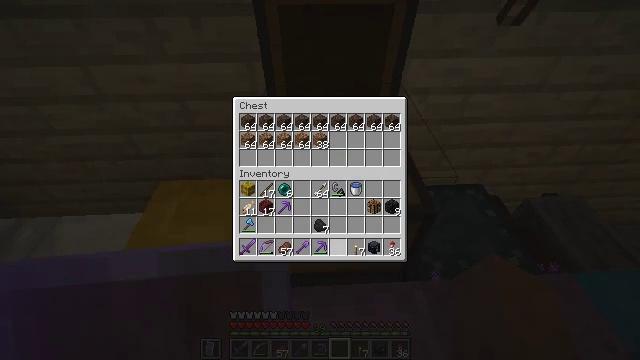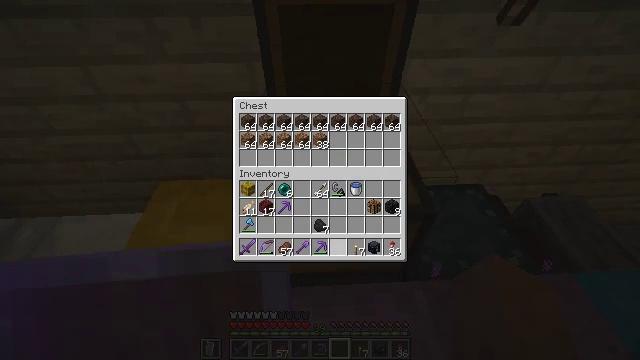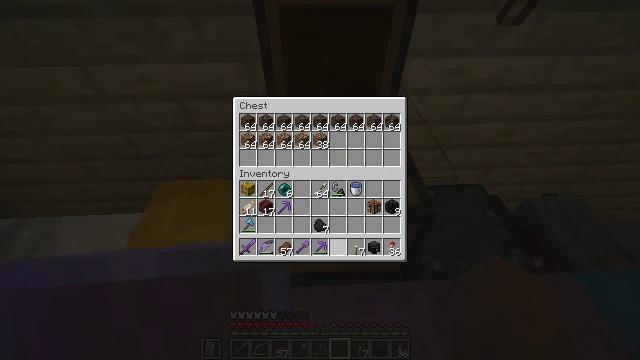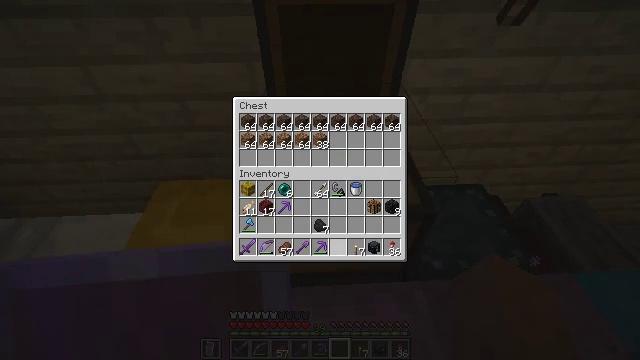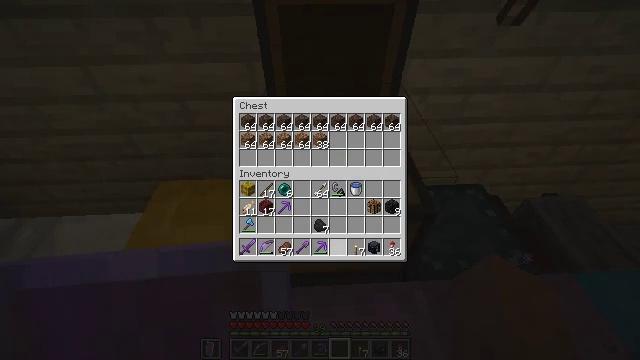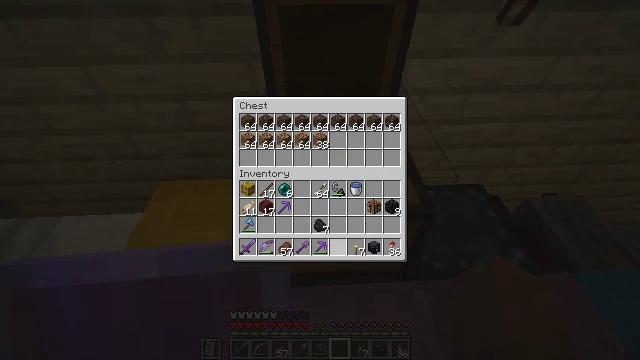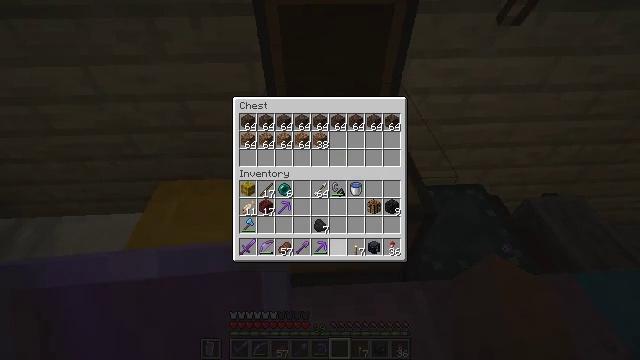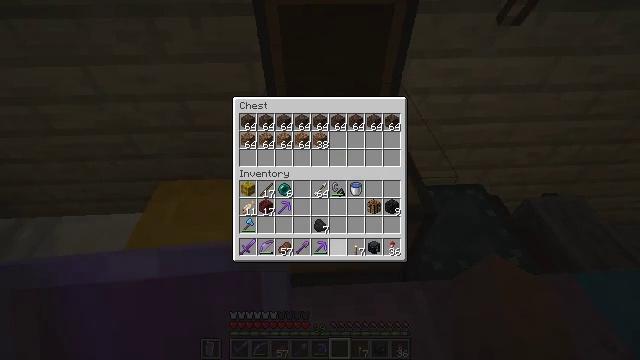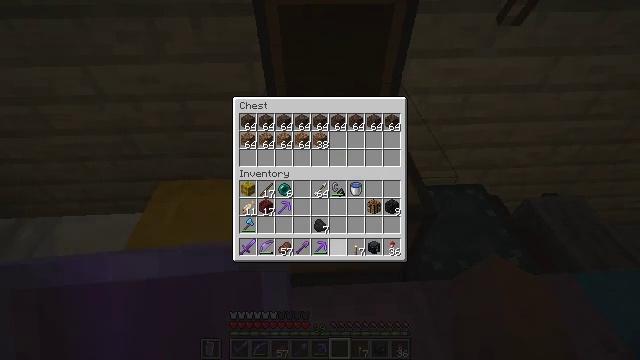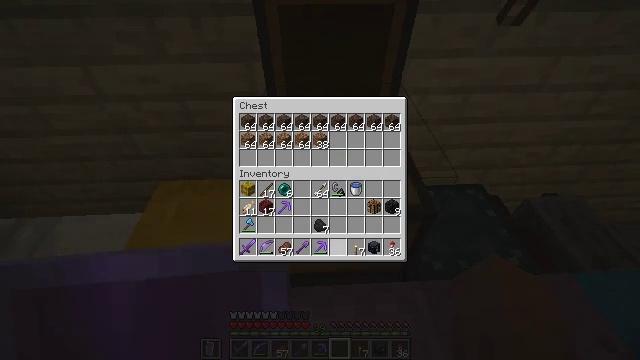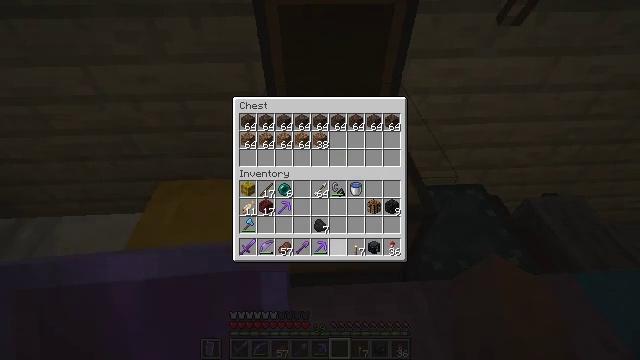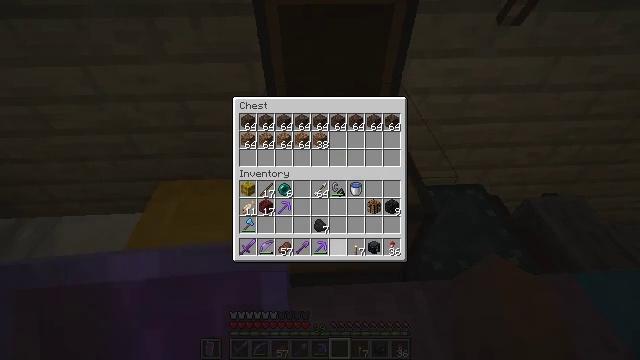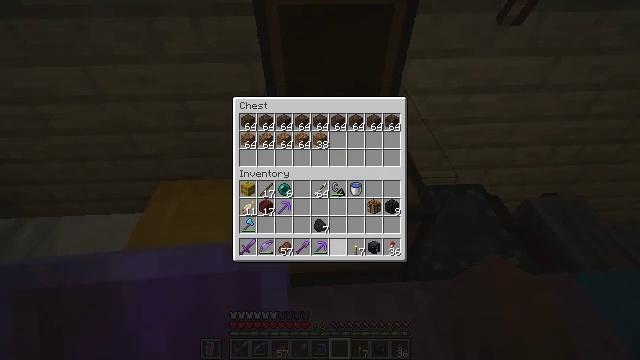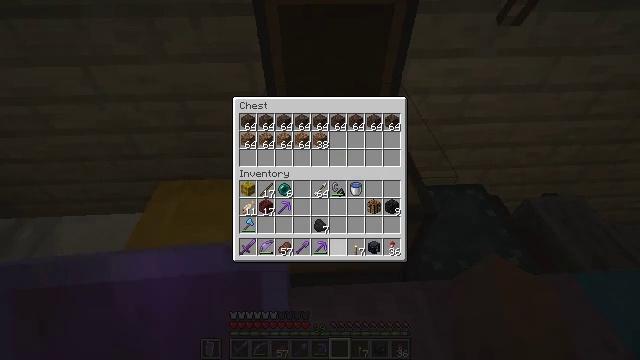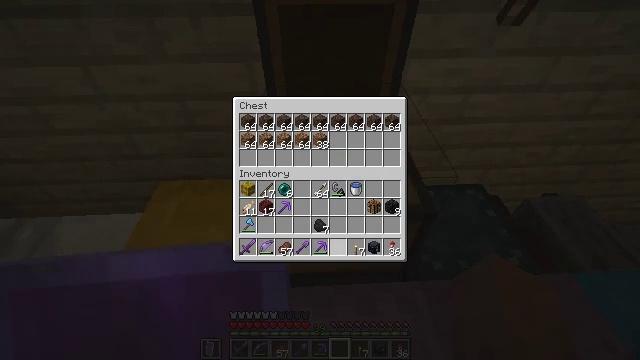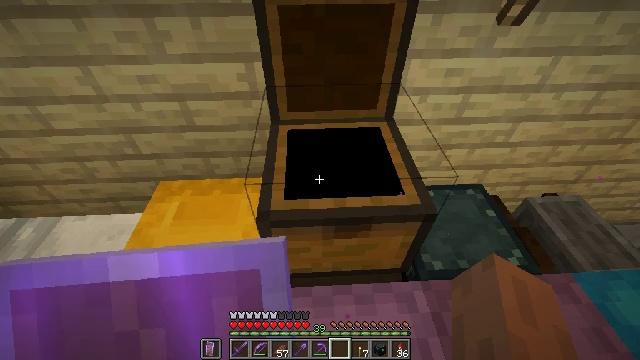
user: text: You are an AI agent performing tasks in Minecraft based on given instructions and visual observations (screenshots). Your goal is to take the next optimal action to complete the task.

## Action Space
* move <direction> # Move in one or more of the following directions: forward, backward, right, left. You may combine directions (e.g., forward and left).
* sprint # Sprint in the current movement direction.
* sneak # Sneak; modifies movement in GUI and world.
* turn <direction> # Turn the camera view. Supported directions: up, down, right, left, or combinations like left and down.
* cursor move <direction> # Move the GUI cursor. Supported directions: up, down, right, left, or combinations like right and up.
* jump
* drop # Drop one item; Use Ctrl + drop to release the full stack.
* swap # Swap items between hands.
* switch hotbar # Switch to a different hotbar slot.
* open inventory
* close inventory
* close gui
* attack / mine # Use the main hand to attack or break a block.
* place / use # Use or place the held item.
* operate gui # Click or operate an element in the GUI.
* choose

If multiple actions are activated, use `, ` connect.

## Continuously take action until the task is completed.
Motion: motion action
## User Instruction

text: Interact with a furnace to make glass.
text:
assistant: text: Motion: no_op
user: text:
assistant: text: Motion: no_op
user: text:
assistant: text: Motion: no_op
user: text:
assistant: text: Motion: no_op
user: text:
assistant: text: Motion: no_op
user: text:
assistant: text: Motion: no_op
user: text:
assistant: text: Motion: no_op
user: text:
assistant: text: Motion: no_op
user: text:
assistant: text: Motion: no_op
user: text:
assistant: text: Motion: no_op
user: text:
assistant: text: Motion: no_op
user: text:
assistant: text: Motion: no_op
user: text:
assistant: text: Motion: no_op
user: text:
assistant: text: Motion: no_op
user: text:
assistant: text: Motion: no_op
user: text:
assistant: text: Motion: no_op
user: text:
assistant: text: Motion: no_op
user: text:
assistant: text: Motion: no_op
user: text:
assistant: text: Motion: no_op
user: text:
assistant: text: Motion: no_op
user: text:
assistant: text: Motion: no_op
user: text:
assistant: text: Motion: no_op
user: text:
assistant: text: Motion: no_op
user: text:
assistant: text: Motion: no_op
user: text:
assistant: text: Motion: no_op
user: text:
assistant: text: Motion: no_op
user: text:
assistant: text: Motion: turn left and up
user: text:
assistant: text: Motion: turn left and up
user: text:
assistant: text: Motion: turn left and up
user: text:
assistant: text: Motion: move back, turn left and up